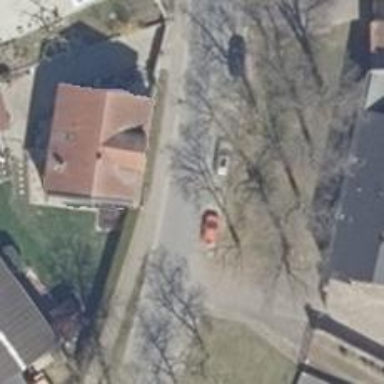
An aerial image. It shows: Residential road with asphalt surface and sidewalk on the left side.